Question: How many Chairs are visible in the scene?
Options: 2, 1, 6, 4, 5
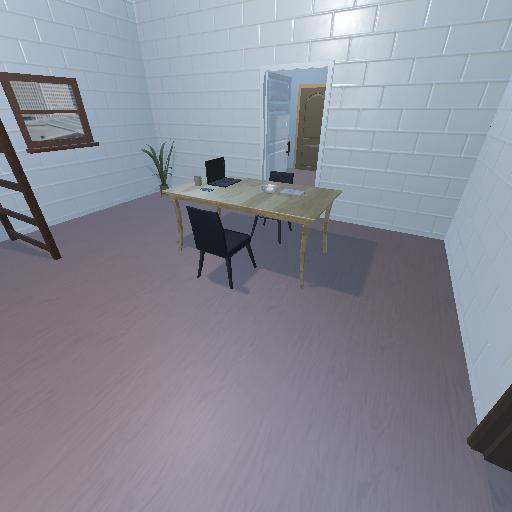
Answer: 2